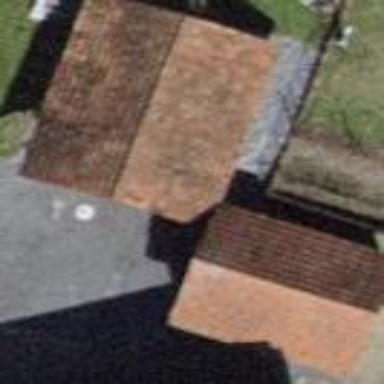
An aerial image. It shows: Farm auxiliary building with gabled roof.